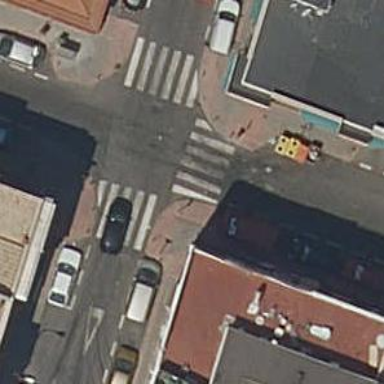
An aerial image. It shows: Asphalt footway with uncontrolled crossing. The crossing has markings.